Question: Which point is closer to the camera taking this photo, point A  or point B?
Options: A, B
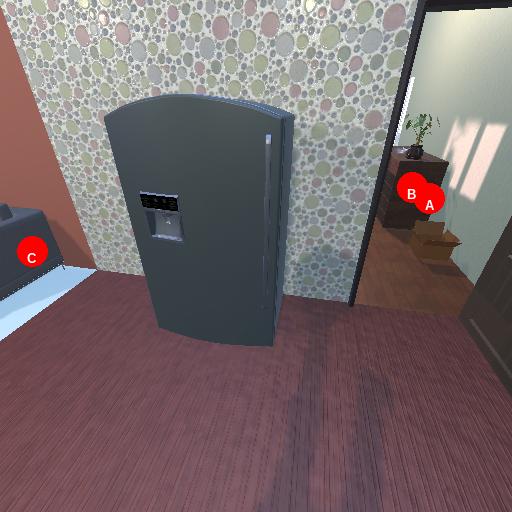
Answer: A